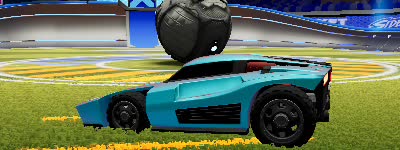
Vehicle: breakout